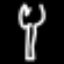
Label: fork